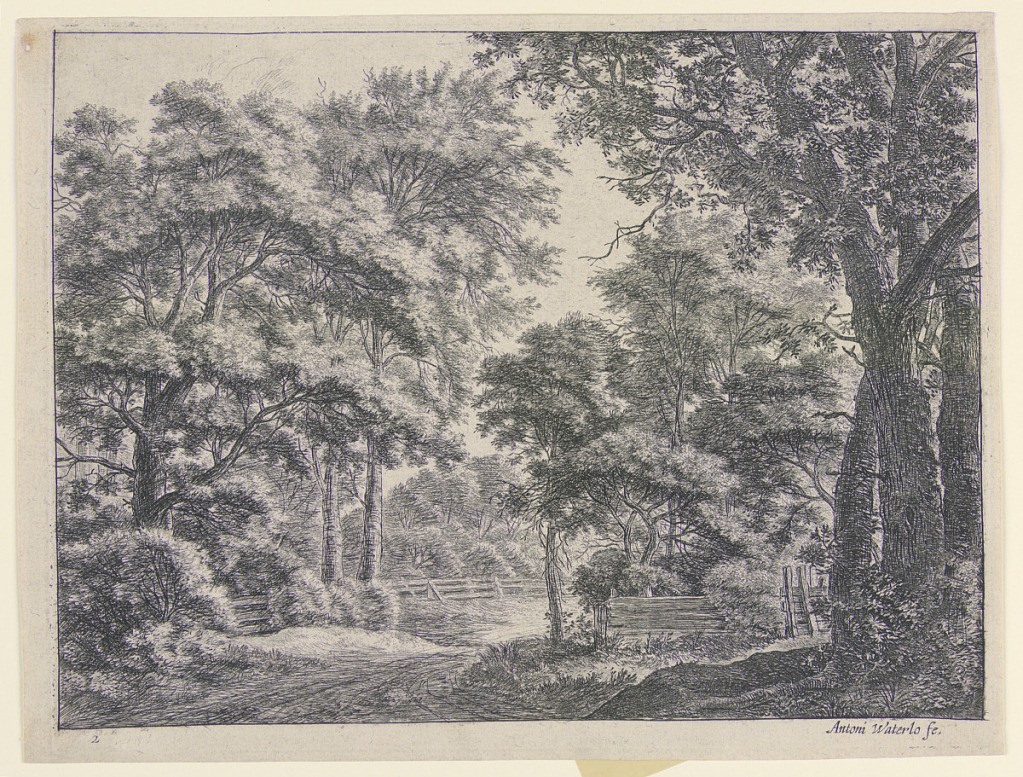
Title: Woods With Fenced in Areas
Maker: Antoni Waterloo, 1618–1677
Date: ca. 1650
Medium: Etching on paper
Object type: Print
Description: A road runs through a woods. A small fenced in area at the right and a larger one at the left.